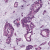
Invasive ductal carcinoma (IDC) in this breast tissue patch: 1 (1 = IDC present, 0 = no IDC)